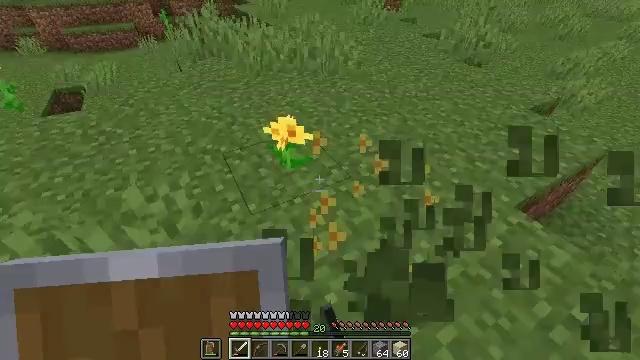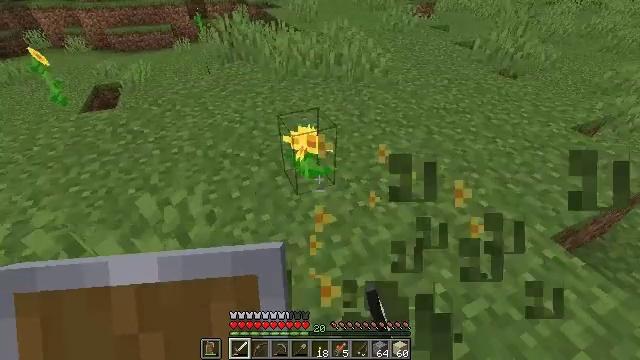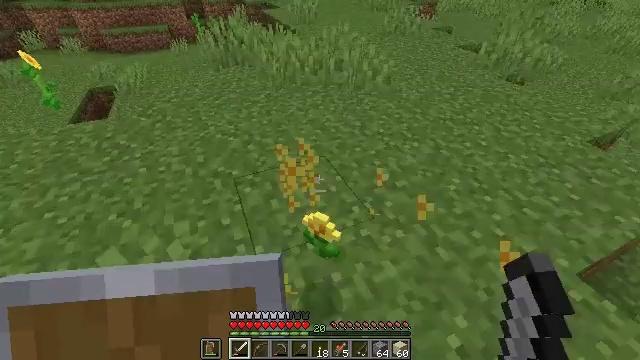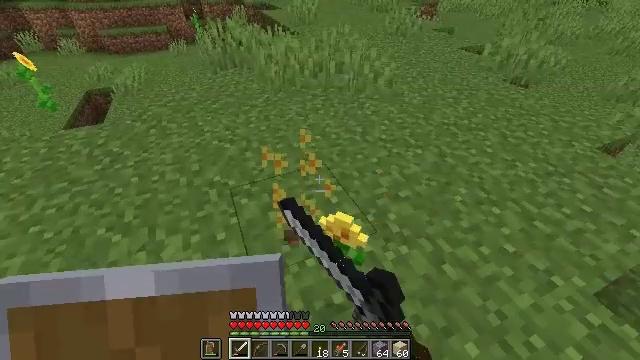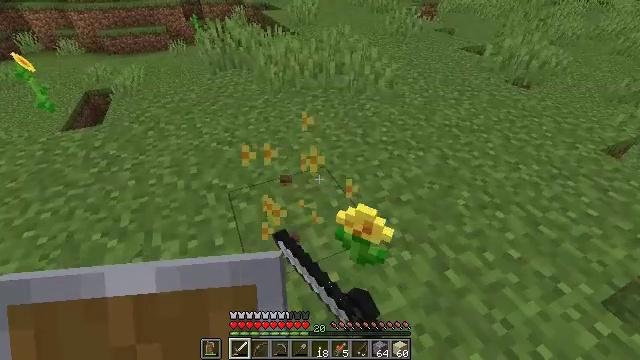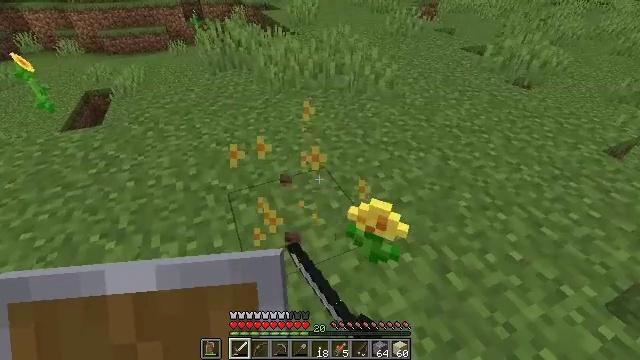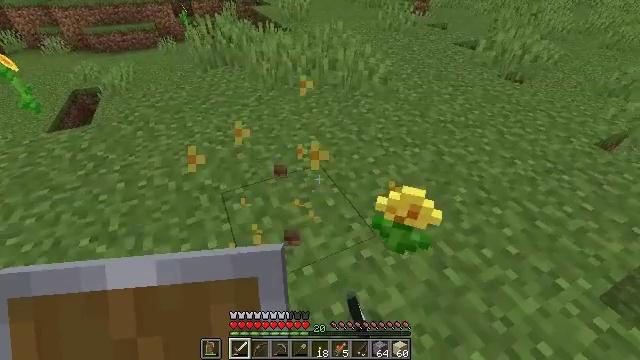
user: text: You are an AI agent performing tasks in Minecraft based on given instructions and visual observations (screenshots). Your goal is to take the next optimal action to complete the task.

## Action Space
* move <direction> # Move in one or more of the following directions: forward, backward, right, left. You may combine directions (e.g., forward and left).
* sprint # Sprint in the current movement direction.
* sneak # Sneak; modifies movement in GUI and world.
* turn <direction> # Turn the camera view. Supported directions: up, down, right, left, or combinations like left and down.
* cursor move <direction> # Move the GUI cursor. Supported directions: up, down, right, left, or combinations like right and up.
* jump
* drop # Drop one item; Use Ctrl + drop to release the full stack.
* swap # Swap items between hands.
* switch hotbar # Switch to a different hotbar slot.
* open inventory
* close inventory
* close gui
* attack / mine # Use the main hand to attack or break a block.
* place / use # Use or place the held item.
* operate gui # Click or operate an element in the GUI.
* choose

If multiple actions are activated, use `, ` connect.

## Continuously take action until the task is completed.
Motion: motion action
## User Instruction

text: Pick up the dandelion.
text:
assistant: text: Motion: move forward, turn left
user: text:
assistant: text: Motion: move forward, attack / mine
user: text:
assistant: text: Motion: attack / mine
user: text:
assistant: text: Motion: attack / mine
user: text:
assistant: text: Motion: no_op
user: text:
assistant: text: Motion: turn right
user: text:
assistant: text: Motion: no_op